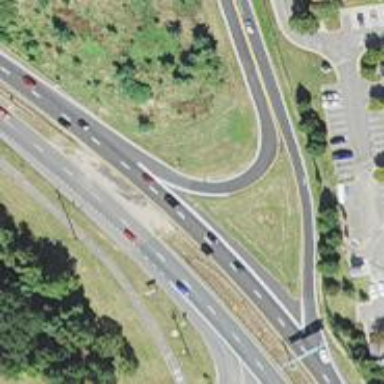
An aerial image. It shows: Motorway junction.